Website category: jobs
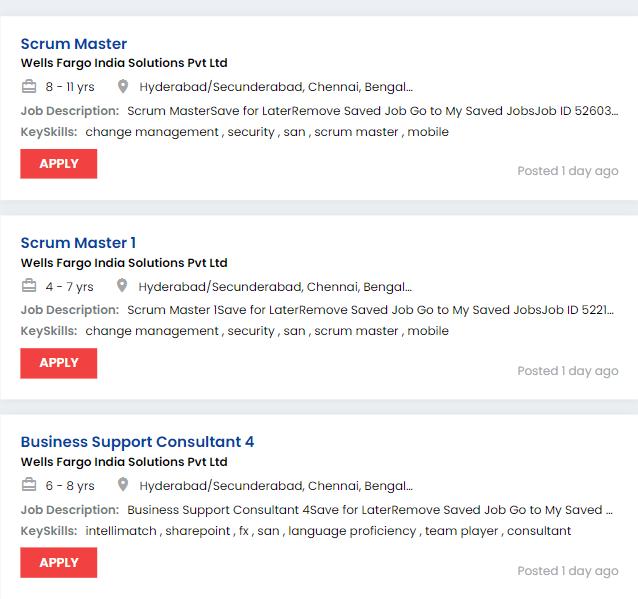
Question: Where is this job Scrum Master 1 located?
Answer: Hyderabad/Secunderabad, Chennai, Bengaluru / Bangalore

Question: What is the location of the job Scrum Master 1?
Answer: Hyderabad/Secunderabad, Chennai, Bengaluru / Bangalore

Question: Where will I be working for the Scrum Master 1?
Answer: Hyderabad/Secunderabad, Chennai, Bengaluru / Bangalore

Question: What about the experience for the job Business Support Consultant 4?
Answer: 6 - 8 yrs

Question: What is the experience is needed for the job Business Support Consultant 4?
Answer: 6 - 8 yrs

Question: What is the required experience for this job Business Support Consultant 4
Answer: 6 - 8 yrs

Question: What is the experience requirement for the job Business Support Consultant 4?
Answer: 6 - 8 yrs

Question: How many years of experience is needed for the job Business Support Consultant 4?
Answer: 6 - 8 yrs

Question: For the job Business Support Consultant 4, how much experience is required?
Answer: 6 - 8 yrs

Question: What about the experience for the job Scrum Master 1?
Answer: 4 - 7 yrs

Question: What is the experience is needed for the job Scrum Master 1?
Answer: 4 - 7 yrs

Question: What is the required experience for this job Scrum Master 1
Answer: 4 - 7 yrs

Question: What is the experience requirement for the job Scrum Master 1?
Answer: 4 - 7 yrs

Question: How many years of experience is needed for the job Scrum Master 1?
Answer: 4 - 7 yrs

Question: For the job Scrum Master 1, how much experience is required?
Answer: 4 - 7 yrs

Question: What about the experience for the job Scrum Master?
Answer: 8 - 11 yrs

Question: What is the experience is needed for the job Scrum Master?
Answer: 8 - 11 yrs

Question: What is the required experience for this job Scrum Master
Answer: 8 - 11 yrs

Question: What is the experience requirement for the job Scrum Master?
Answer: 8 - 11 yrs

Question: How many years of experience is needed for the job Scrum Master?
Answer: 8 - 11 yrs

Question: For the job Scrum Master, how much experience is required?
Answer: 8 - 11 yrs

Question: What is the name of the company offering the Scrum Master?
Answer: Wells Fargo India Solutions Pvt Ltd

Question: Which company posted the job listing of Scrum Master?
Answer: Wells Fargo India Solutions Pvt Ltd

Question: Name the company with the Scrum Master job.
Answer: Wells Fargo India Solutions Pvt Ltd

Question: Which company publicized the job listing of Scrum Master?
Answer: Wells Fargo India Solutions Pvt Ltd

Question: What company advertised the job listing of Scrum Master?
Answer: Wells Fargo India Solutions Pvt Ltd

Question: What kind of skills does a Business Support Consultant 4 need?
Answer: intellimatch , sharepoint , fx , san , language proficiency , team player , consultant

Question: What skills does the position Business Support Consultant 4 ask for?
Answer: intellimatch , sharepoint , fx , san , language proficiency , team player , consultant

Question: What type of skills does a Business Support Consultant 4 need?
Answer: intellimatch , sharepoint , fx , san , language proficiency , team player , consultant

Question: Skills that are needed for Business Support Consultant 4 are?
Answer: intellimatch , sharepoint , fx , san , language proficiency , team player , consultant

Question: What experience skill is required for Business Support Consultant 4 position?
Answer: intellimatch , sharepoint , fx , san , language proficiency , team player , consultant

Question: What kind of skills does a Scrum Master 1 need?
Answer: change management , security , san , scrum master , mobile

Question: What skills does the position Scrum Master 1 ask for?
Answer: change management , security , san , scrum master , mobile

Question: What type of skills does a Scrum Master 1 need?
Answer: change management , security , san , scrum master , mobile

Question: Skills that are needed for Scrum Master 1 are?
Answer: change management , security , san , scrum master , mobile

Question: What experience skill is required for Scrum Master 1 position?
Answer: change management , security , san , scrum master , mobile